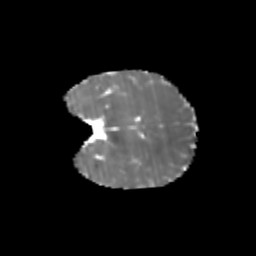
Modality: MD
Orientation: coronal
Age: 6
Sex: female
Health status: healthy